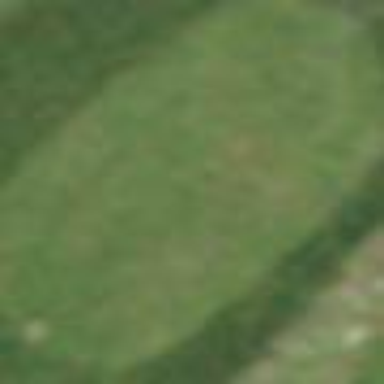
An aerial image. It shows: Golf tee.